Frequency: 50000
Velocity: 0,155
Power: 49,6
Pulse duration: 0,0000001
Pass count: 1
Magnification: 10
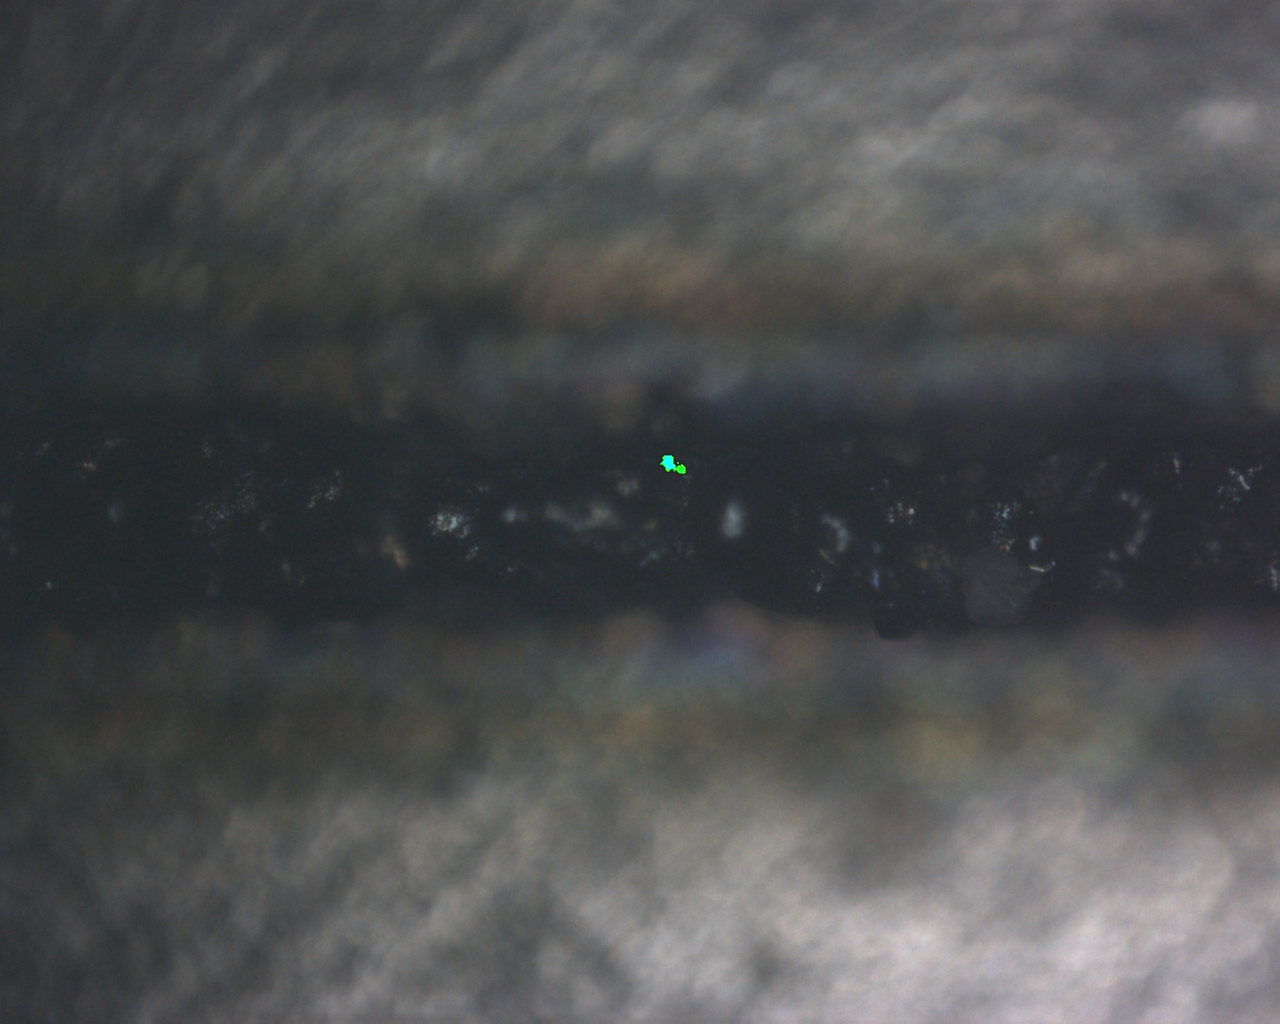
Measured width: 121.118
Other width: 85.938